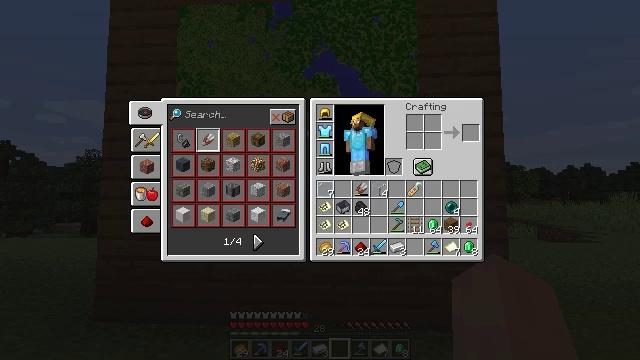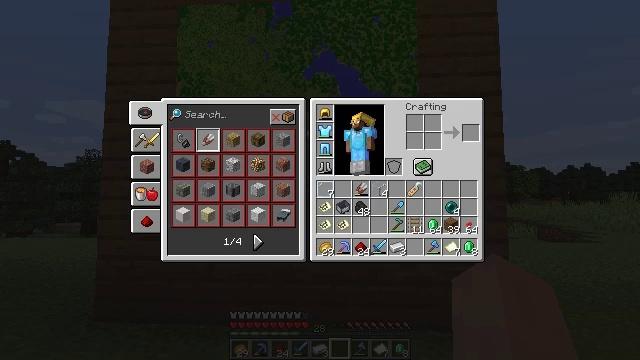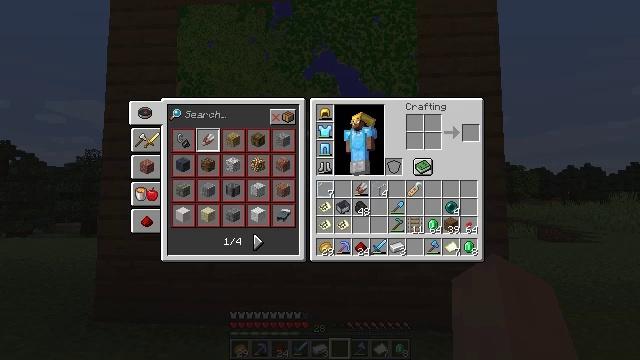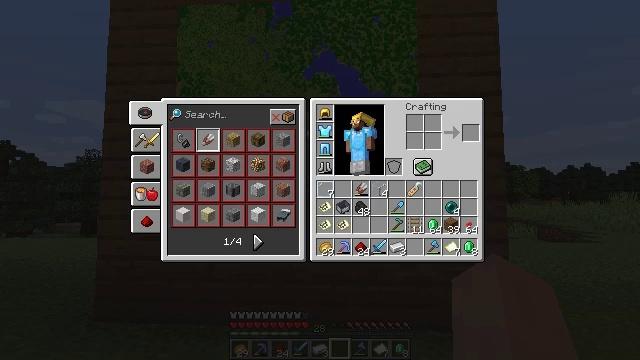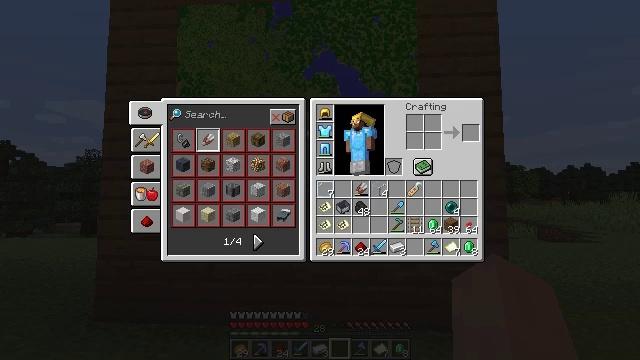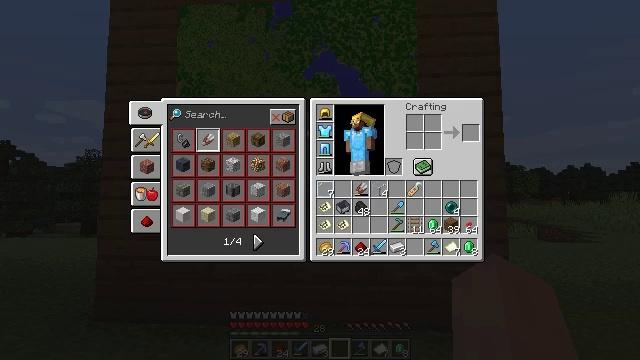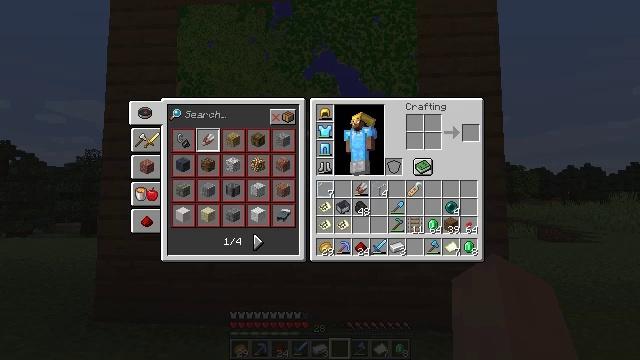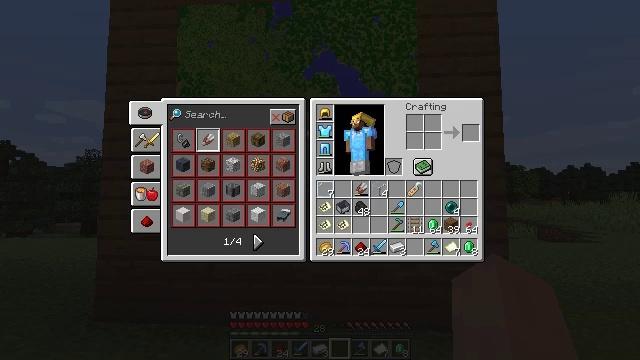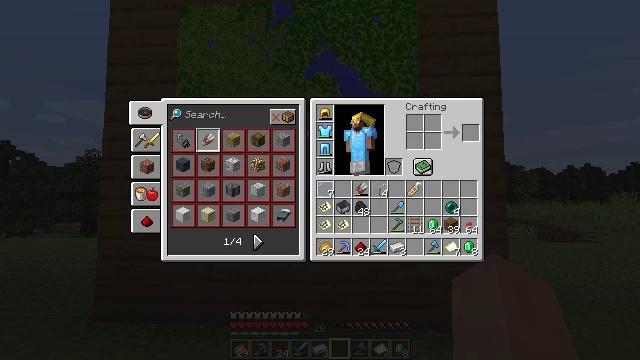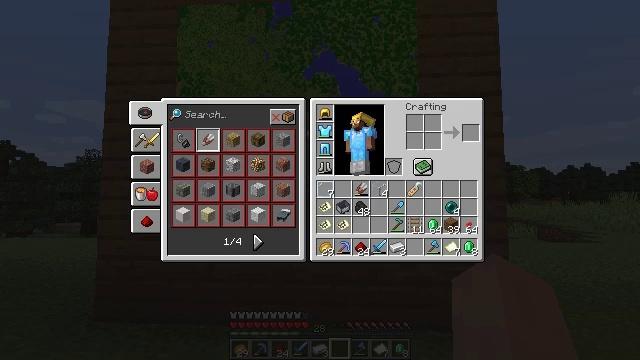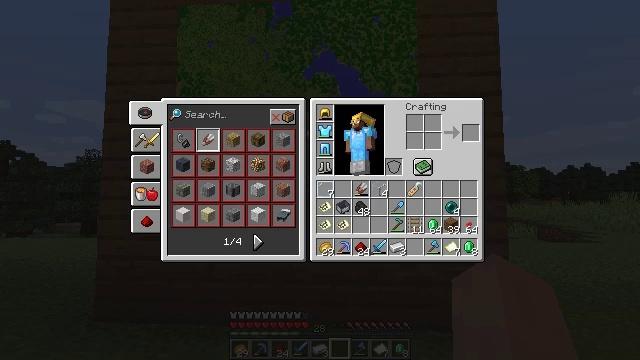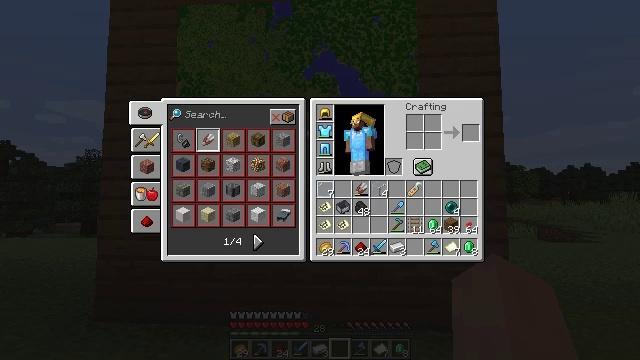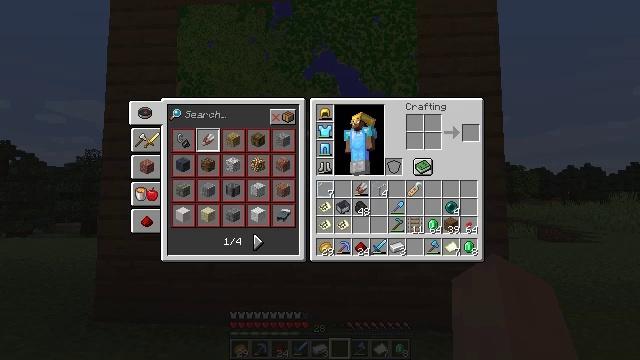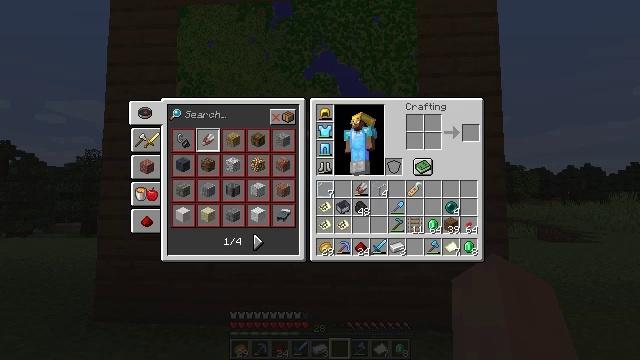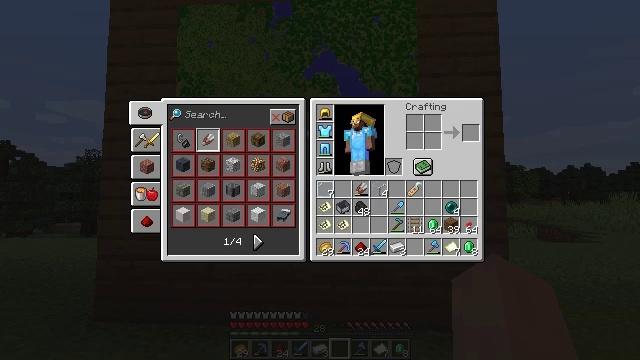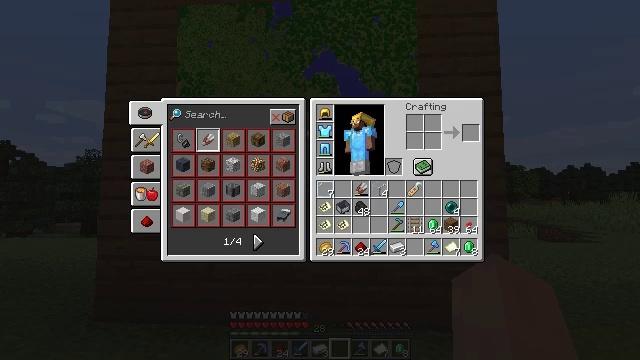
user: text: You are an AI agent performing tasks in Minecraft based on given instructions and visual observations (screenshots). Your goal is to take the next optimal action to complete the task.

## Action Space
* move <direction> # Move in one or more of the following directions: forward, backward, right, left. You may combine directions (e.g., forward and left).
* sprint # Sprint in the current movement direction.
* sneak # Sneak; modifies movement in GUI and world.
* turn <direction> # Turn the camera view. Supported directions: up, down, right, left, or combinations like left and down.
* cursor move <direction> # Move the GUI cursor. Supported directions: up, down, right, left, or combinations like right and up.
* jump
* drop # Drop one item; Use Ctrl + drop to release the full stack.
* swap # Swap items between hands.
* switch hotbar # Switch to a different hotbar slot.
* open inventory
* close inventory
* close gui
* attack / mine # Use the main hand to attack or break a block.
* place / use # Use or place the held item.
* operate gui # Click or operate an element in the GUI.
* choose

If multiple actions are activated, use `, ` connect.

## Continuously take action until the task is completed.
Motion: motion action
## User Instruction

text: Make an item frame in the crafting table.
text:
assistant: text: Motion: no_op
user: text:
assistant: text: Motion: no_op
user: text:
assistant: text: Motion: no_op
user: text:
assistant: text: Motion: no_op
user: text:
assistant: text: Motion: no_op
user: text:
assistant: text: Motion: no_op
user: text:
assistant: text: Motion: no_op
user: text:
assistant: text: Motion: no_op
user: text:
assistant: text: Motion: no_op
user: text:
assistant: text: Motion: no_op
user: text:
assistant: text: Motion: no_op
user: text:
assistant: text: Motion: no_op
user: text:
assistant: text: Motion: no_op
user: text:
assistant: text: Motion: no_op
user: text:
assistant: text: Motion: no_op
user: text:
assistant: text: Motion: no_op
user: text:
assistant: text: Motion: no_op
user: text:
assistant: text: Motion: no_op
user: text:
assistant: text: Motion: no_op
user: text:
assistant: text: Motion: no_op
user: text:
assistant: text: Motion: no_op
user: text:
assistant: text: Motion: no_op
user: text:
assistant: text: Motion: no_op
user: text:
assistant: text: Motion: no_op
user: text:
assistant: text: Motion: no_op
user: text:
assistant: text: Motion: no_op
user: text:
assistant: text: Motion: no_op
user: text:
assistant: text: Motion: no_op
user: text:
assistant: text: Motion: no_op
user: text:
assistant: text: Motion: no_op